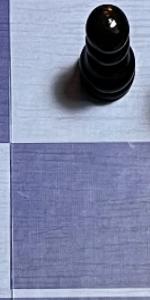
Label: Empty